九年级 · 度量几何学
小明站在教室门口, 看到对面综合楼顶的仰角为 $60^{\circ}$, 两梌楼同在一地平线上且两栋楼之间的距离为 $20 \mathrm{~m}$ ，则对面综合楼的高约为几米？ $(\sqrt{2} \approx 1.4, \sqrt{3} \approx 1.7)$
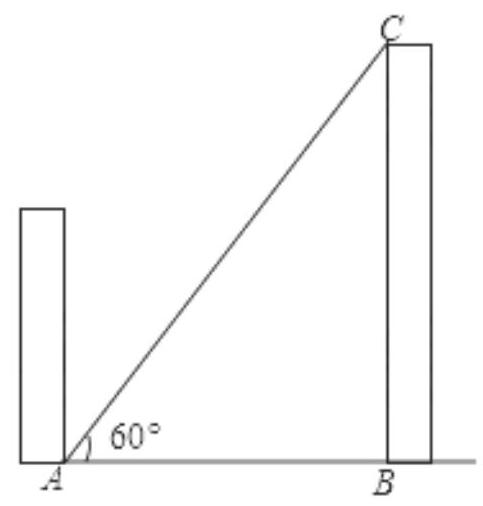
答案: 【分析】根据题意画出图形, 利用锐角三角函数关系进而得出 $\mathrm{BC}=\mathrm{AB} \tan 60^{\circ}$, 求出即可.解: 如图所示: 人的身高忽略不计的话, $\mathrm{BC}=\mathrm{AB} \tan 60^{\circ}=20 \times \sqrt{3} \approx 34(\mathrm{~m})$,答: 对面综合楼的高约为 34 米.